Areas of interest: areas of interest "Training Institution"
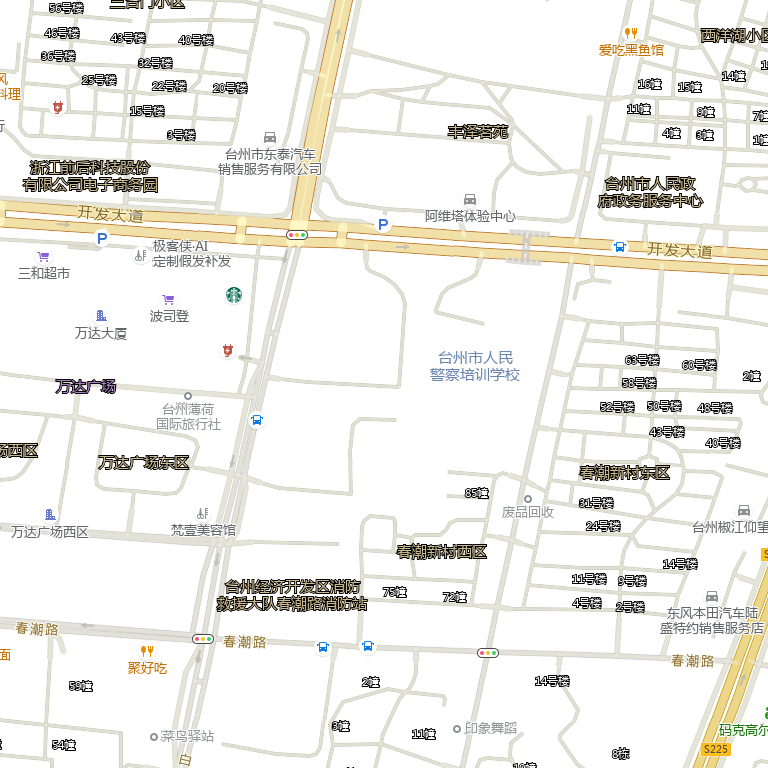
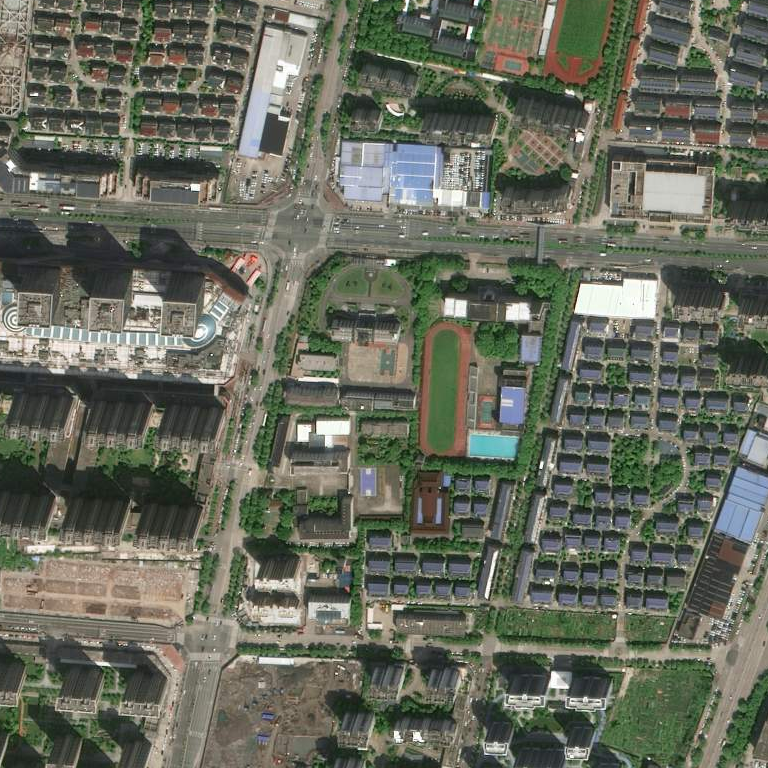